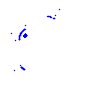
Particle: proton